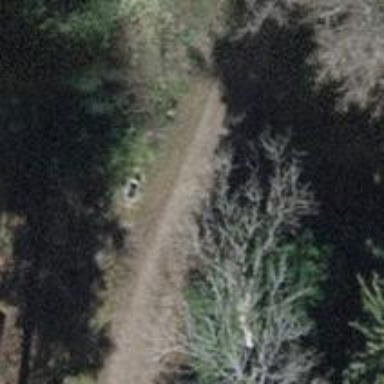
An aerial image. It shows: Culvert tunnel.